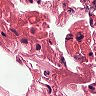
Metastatic tissue present: no